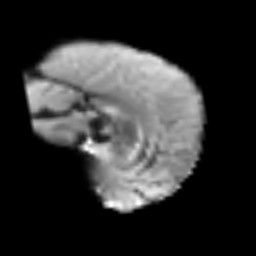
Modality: T2w
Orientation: sagittal
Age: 75
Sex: female
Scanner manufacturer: siemens
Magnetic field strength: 3 T
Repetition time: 3.2 s
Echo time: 0.081 s